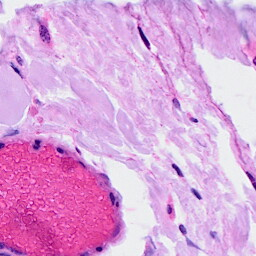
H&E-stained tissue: Breast